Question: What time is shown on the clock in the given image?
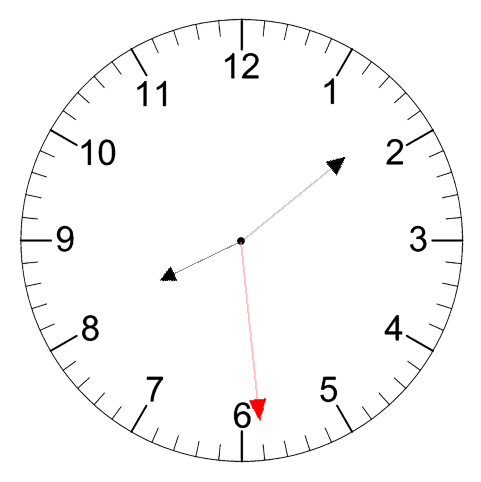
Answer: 08:08:29